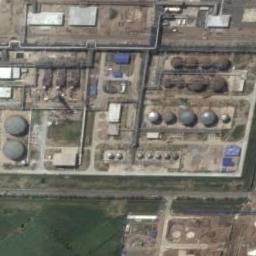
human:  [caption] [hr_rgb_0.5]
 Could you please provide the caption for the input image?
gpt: There are many storage tanks on the bare land next to the grass .

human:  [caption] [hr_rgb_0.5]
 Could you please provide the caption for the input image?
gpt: There are many neatly arranged storage tanks and many pipelines in the factory, And there is a lawn next to the factory .

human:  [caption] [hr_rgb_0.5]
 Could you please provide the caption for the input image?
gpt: There are two identical storage tanks beside a white house .

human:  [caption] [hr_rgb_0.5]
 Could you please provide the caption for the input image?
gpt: Several buildings are beside the storage tanks .

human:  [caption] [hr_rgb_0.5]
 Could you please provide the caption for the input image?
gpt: There are some storage tanks and pipelines .